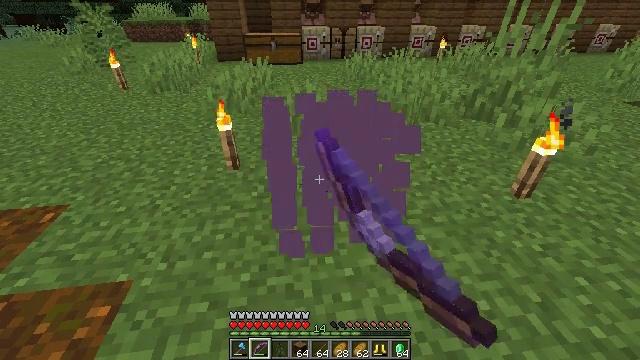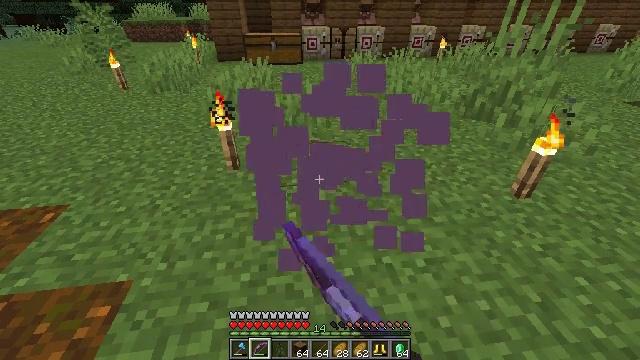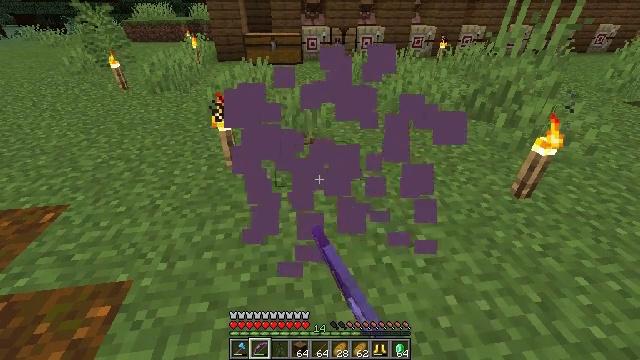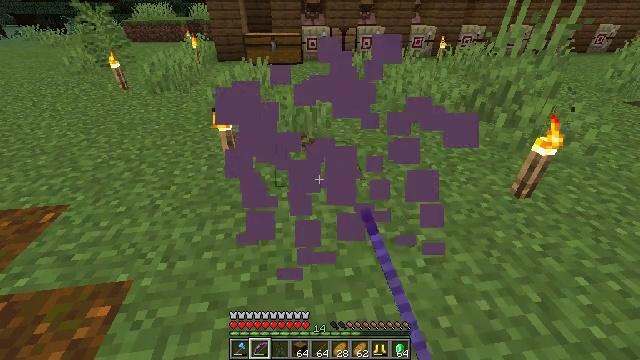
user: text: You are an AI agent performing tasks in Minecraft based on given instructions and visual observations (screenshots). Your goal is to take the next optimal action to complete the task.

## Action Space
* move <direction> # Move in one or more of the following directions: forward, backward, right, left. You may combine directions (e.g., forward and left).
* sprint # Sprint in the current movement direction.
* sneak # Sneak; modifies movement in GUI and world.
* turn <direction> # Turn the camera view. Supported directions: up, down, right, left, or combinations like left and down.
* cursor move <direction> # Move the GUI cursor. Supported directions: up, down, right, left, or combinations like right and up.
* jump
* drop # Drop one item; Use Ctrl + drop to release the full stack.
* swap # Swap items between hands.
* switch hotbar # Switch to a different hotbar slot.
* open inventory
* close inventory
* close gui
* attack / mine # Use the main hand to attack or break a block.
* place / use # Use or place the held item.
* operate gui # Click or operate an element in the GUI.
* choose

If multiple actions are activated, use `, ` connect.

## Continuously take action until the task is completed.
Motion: motion action
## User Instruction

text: Break the shulker box to collect it.
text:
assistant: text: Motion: attack / mine
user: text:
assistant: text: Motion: attack / mine
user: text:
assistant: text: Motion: attack / mine
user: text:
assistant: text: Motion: attack / mine